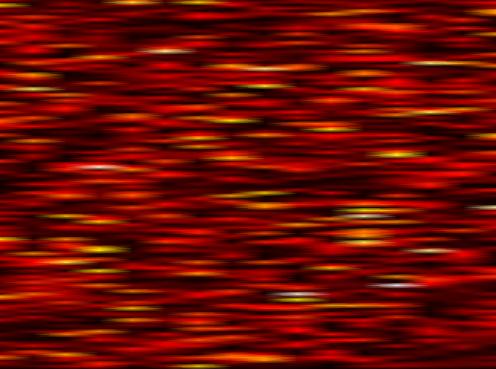
Label: UFMC